Chest X-ray. View position: AP
Patient age: 47
Patient sex: M
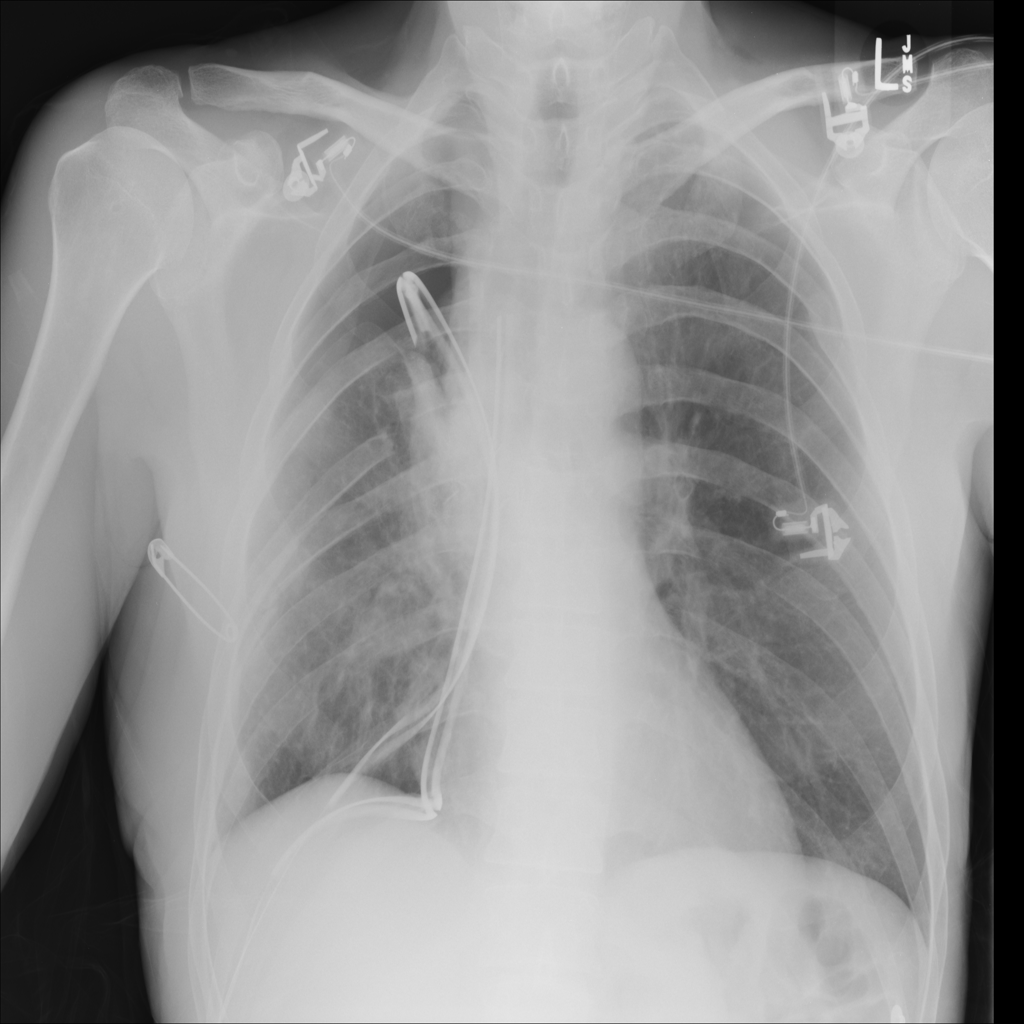
Finding: Pneumothorax